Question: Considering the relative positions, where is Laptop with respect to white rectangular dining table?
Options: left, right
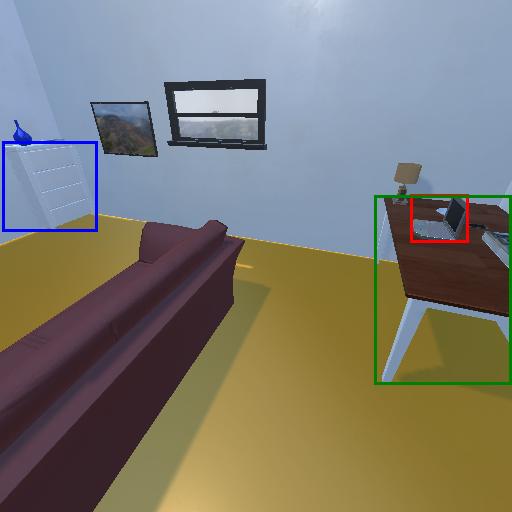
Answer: left